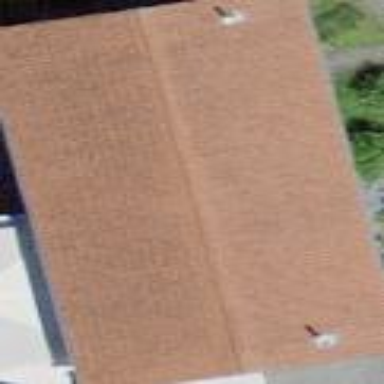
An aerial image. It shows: Terrace building with gabled roof.